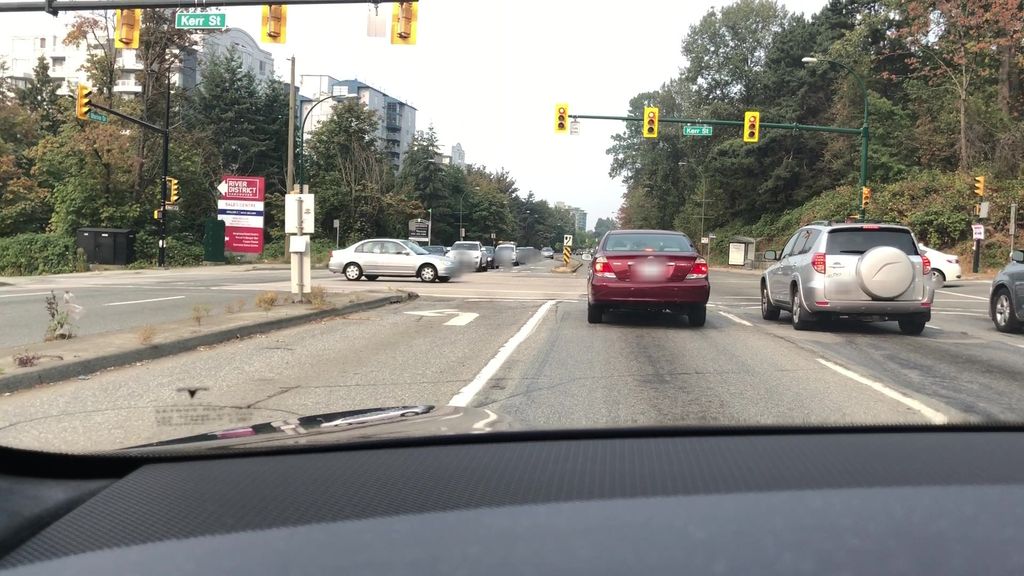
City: vancouver